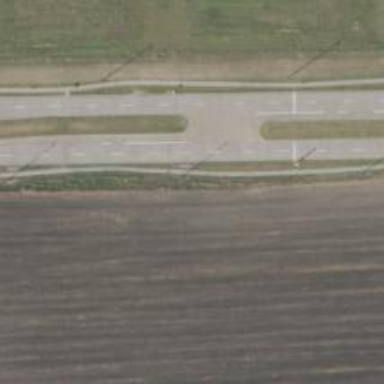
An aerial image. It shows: Secondary link road.